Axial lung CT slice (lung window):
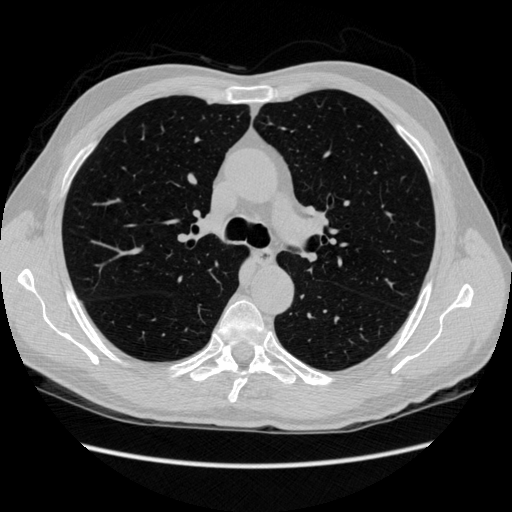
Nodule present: no